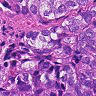
Metastatic tissue present: yes